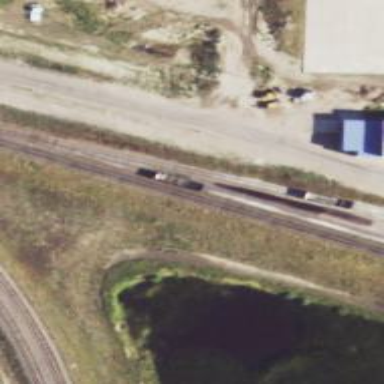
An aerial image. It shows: Railway siding with rails.